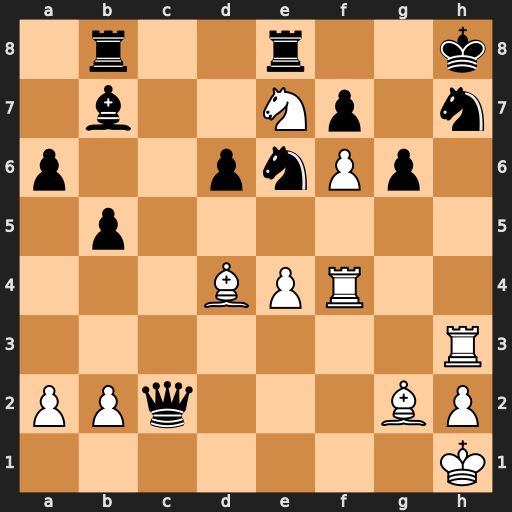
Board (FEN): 1r2r2k/1b2Np1n/p2pnPp1/1p6/3BPR2/7R/PPq3BP/7K
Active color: w
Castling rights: -
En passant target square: -
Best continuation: Rxh7+ Kxh7 Rh4#